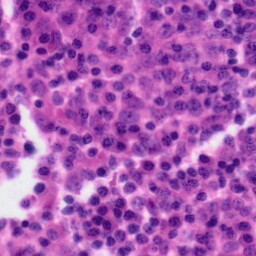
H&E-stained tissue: Tonsil